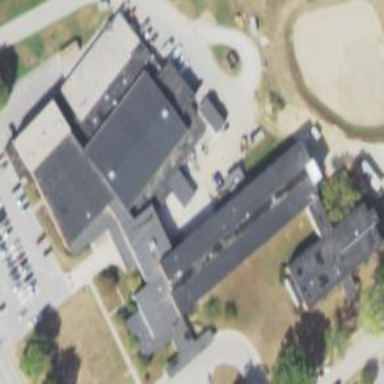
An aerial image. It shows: School building.